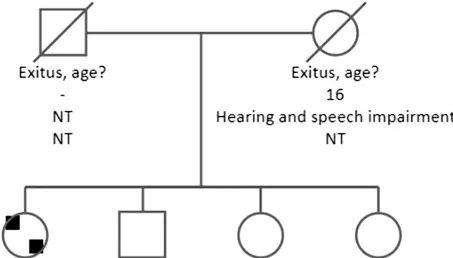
Pedigree, clinical characteristics of the family. The present age of the individuals is shown below the symbols, followed by the age at menarche, other phenotypic features, and genotype interpretation. ID, intellectual disability; NT, not tested; PTC, papillary thyroid carcinoma; genotypes are expressed by normal allele (wt) and mutated allele (mt). An arrow indicates the index case. The index case had anosmia, pubertal delay, intellectual disability, and strabismus. Also, PTC was diagnosed at the age of 16 years. Her mother had hyposmia, and the age of menarche was 16 years.
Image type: radiology (x_ray)